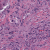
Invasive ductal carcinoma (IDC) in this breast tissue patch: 1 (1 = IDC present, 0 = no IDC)